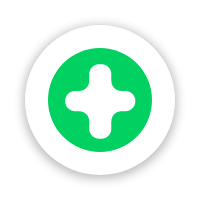
Cursor type: zoom_in
OS/theme: linux-google-cursor
Variant: black